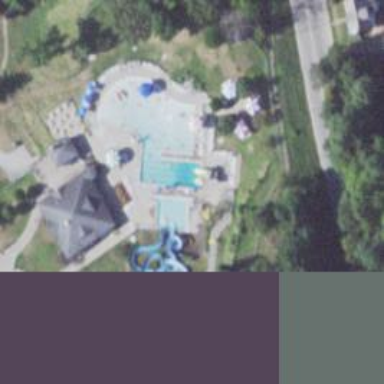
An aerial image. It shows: Water slide attraction.